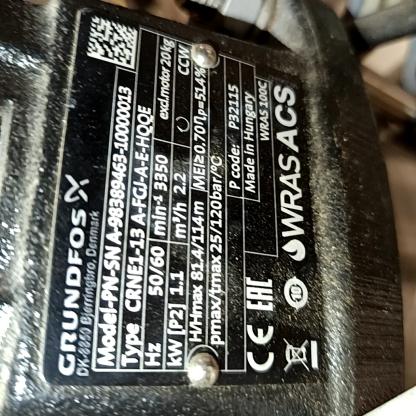
Klasa: tabliczka-znamionowa